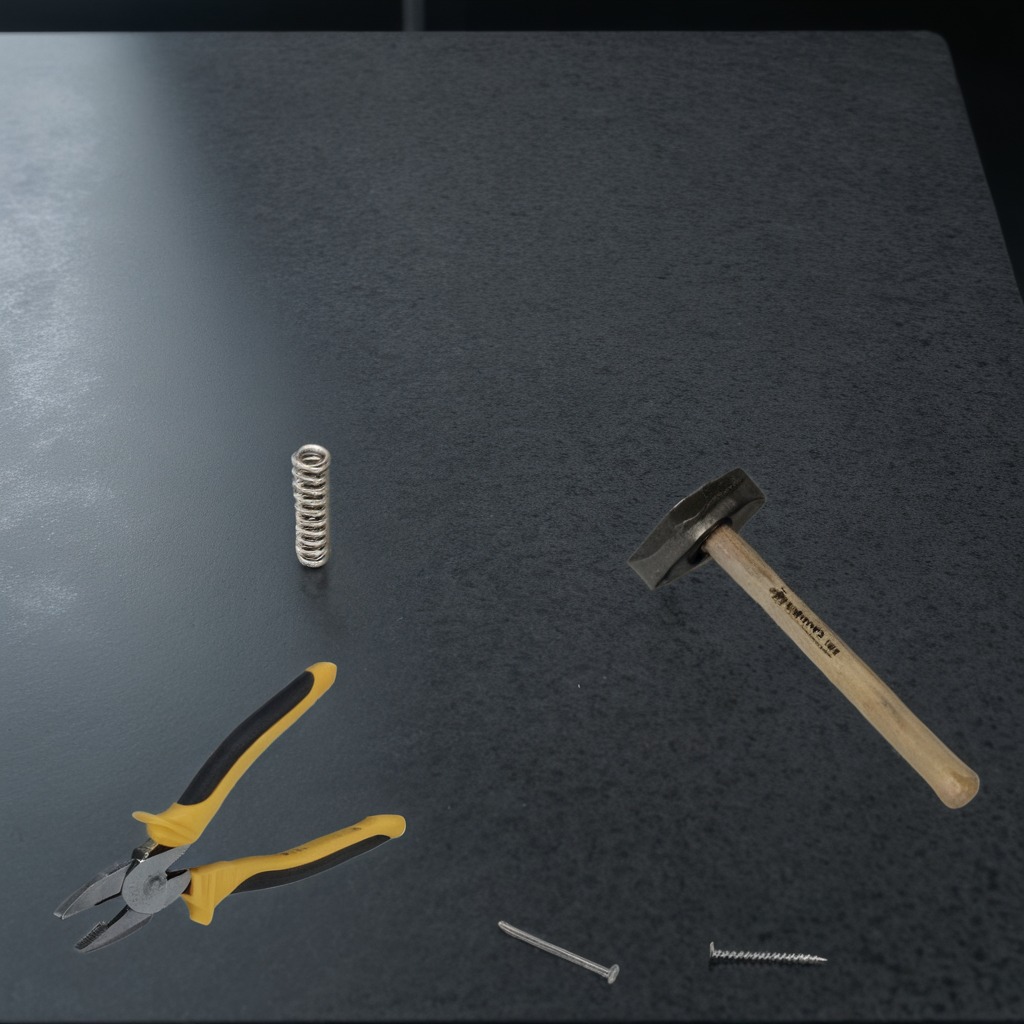
A hammer, an iron nail, a metal machine screw, a coiled metal spring, and a pair of pliers are lying on a clean granite table inside a workshop at night dim ambient light soft shadows worn but